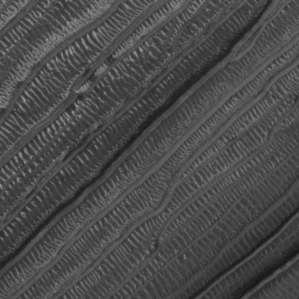
Label: frost